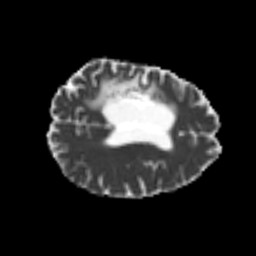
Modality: MD
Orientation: axial
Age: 31
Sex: female
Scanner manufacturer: siemens
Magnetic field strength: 3 T
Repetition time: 4.999 s
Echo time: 0.07946 s